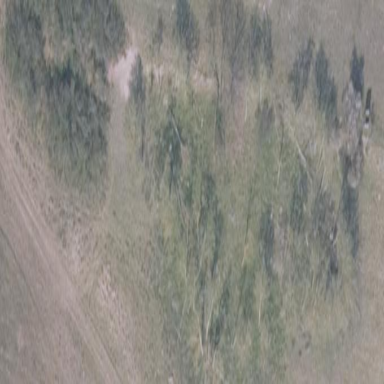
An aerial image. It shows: Patch of scrub vegetation.